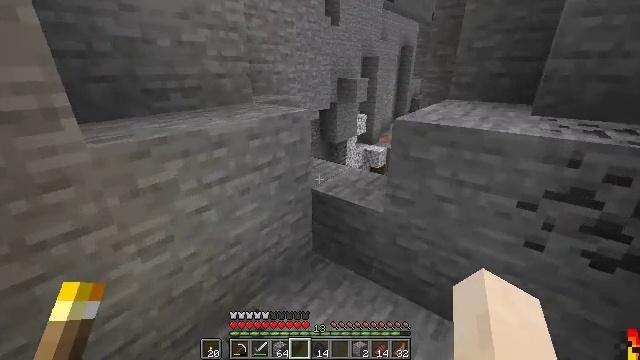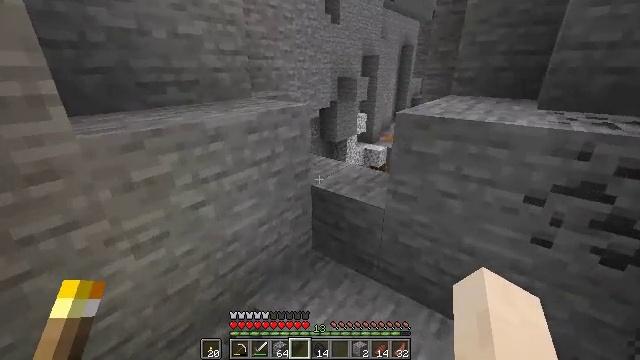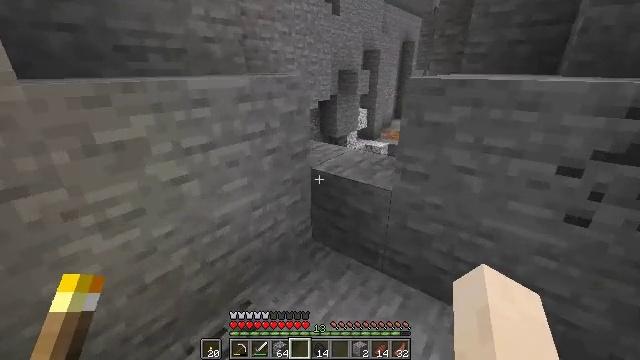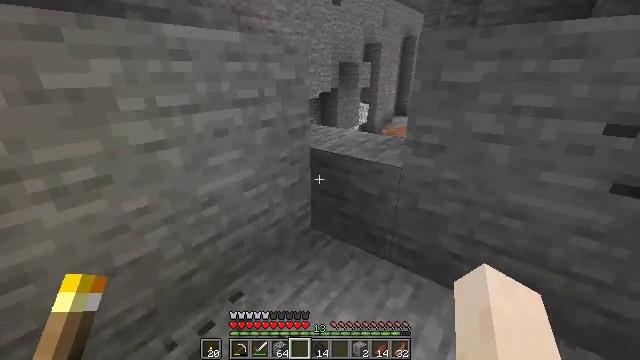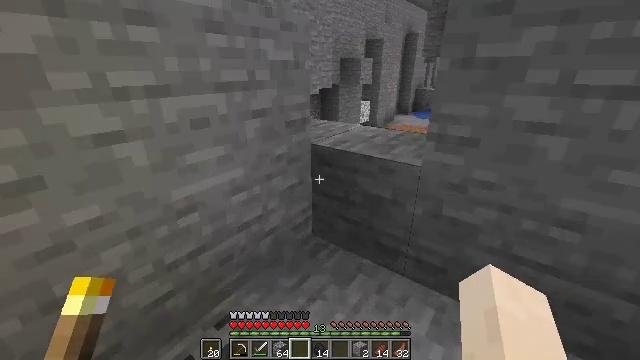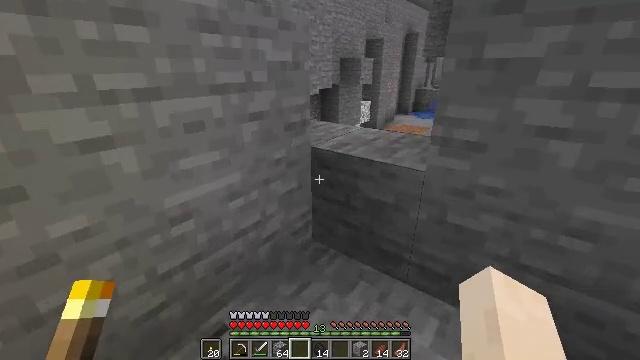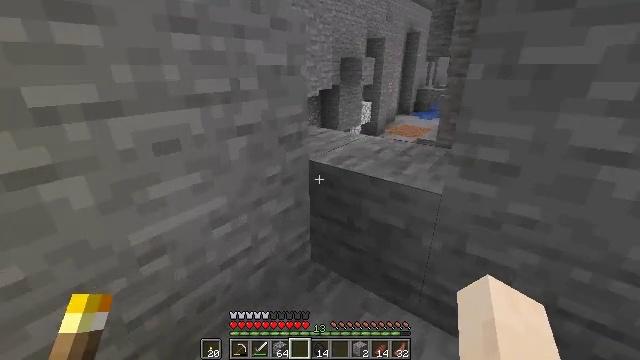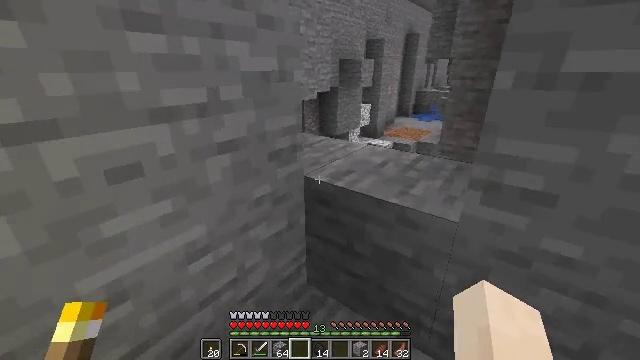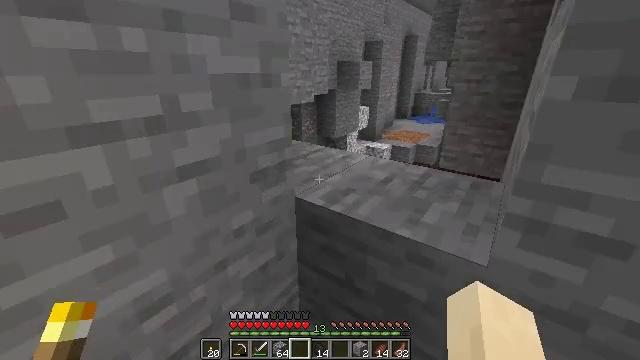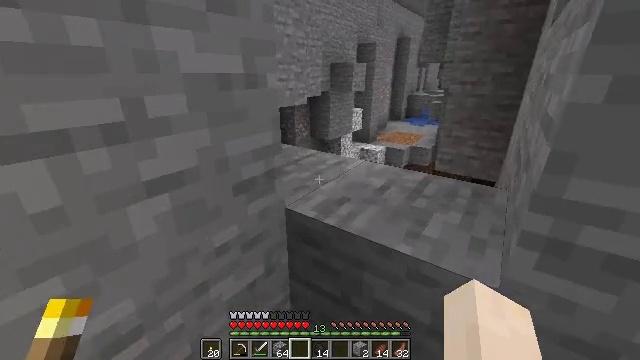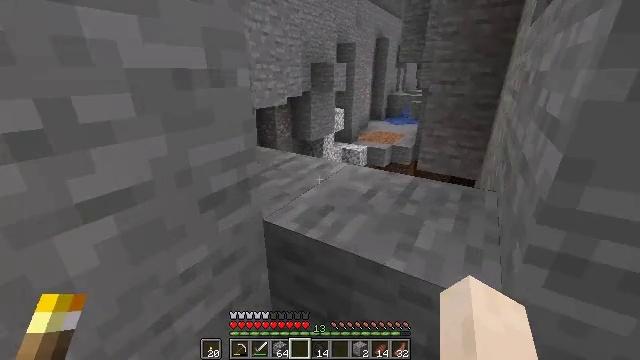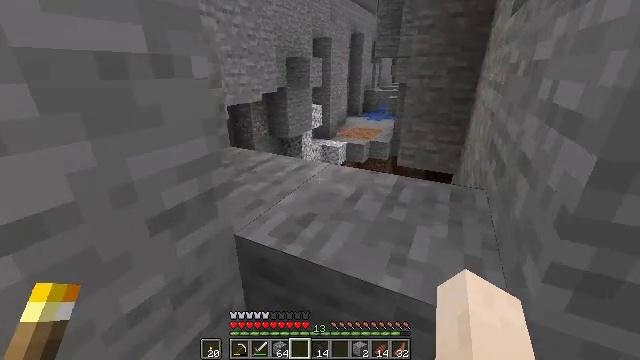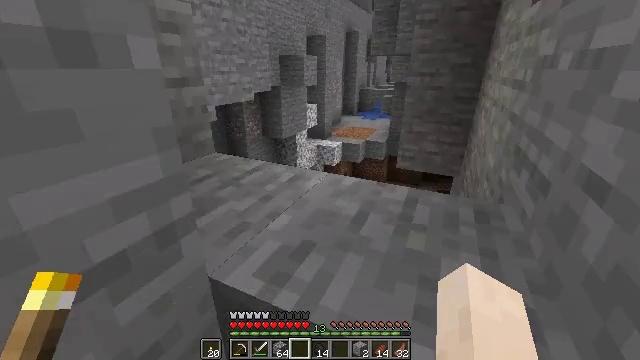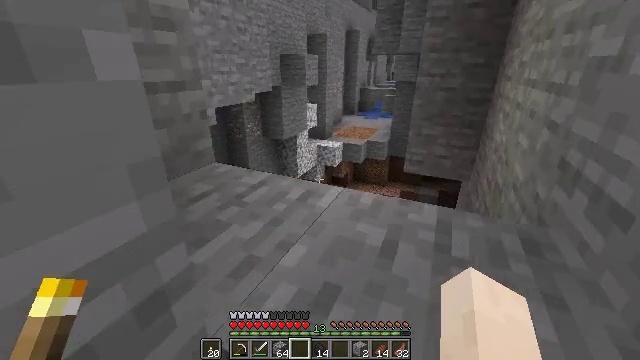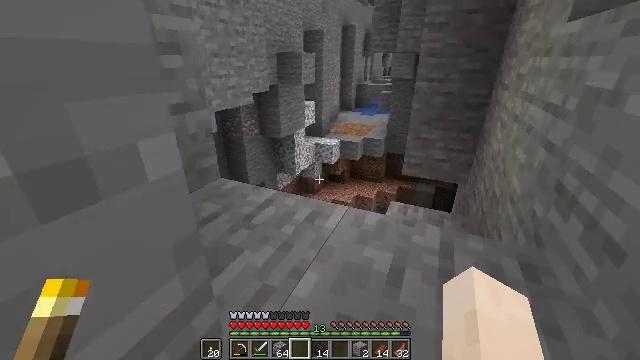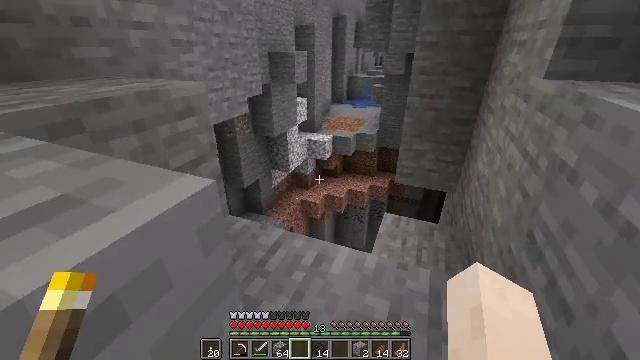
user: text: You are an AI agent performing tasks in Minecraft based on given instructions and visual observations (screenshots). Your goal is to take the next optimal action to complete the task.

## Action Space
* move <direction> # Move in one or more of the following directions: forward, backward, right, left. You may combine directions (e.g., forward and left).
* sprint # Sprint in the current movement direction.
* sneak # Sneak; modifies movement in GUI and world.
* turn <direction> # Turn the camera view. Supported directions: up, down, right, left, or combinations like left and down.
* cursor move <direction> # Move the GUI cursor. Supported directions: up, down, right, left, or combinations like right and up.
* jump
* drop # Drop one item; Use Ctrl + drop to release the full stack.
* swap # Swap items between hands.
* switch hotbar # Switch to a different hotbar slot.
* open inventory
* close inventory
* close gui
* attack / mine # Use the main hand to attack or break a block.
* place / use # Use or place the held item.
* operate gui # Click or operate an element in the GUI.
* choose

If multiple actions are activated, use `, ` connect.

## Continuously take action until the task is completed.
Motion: motion action
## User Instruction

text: Remove a leather helmet from the inventory.
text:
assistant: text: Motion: move forward
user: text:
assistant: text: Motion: move forward
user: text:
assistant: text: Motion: move forward
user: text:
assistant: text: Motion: move forward
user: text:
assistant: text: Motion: move forward
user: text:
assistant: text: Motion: move forward
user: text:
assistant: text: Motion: move forward
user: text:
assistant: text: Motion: move forward
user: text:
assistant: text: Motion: move forward, turn right
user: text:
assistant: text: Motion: move forward, turn right
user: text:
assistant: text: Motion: move forward, turn right
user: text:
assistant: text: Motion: move forward, turn right
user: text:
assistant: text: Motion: move forward
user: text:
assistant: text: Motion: move forward, sneak, turn down, jump
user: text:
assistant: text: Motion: move forward, sneak, turn right and down, jump
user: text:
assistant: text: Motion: move forward, sneak, turn right and down, jump
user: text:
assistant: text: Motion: move forward, sneak, turn right and down, jump
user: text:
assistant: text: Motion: move forward, sneak, turn down, jump
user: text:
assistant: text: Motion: move forward, sneak, turn down
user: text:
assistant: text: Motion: move forward, sneak, turn down
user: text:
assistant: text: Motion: move forward, sneak, turn down
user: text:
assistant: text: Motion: move forward, sneak, turn down
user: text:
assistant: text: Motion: move forward, sneak
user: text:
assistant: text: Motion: move forward, sneak
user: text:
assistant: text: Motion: move forward, sneak
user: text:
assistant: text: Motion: move forward, sneak, turn down
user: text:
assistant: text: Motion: move forward, sneak
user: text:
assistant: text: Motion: move forward, sneak, turn down
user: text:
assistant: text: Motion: move forward, sneak, turn down
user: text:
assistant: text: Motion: move forward, sneak, turn left and down